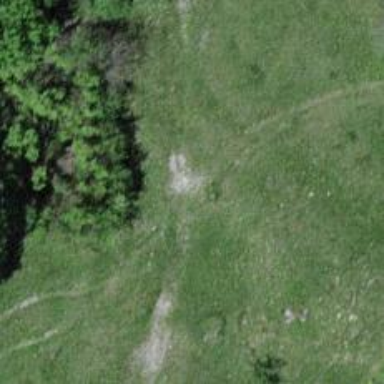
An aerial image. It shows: Path.